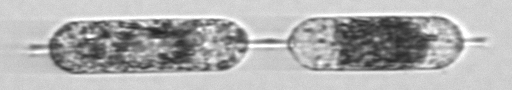
Label: Hemiaulus